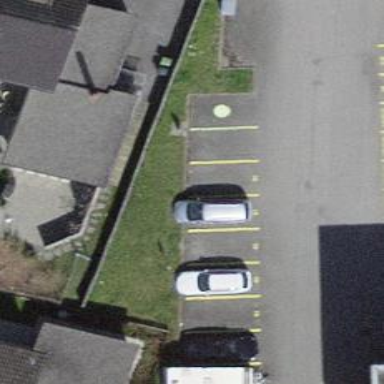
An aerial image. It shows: Charging station.